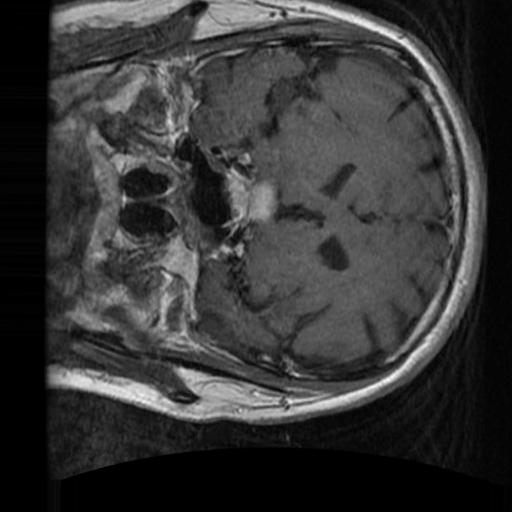
Label: brain_tumor